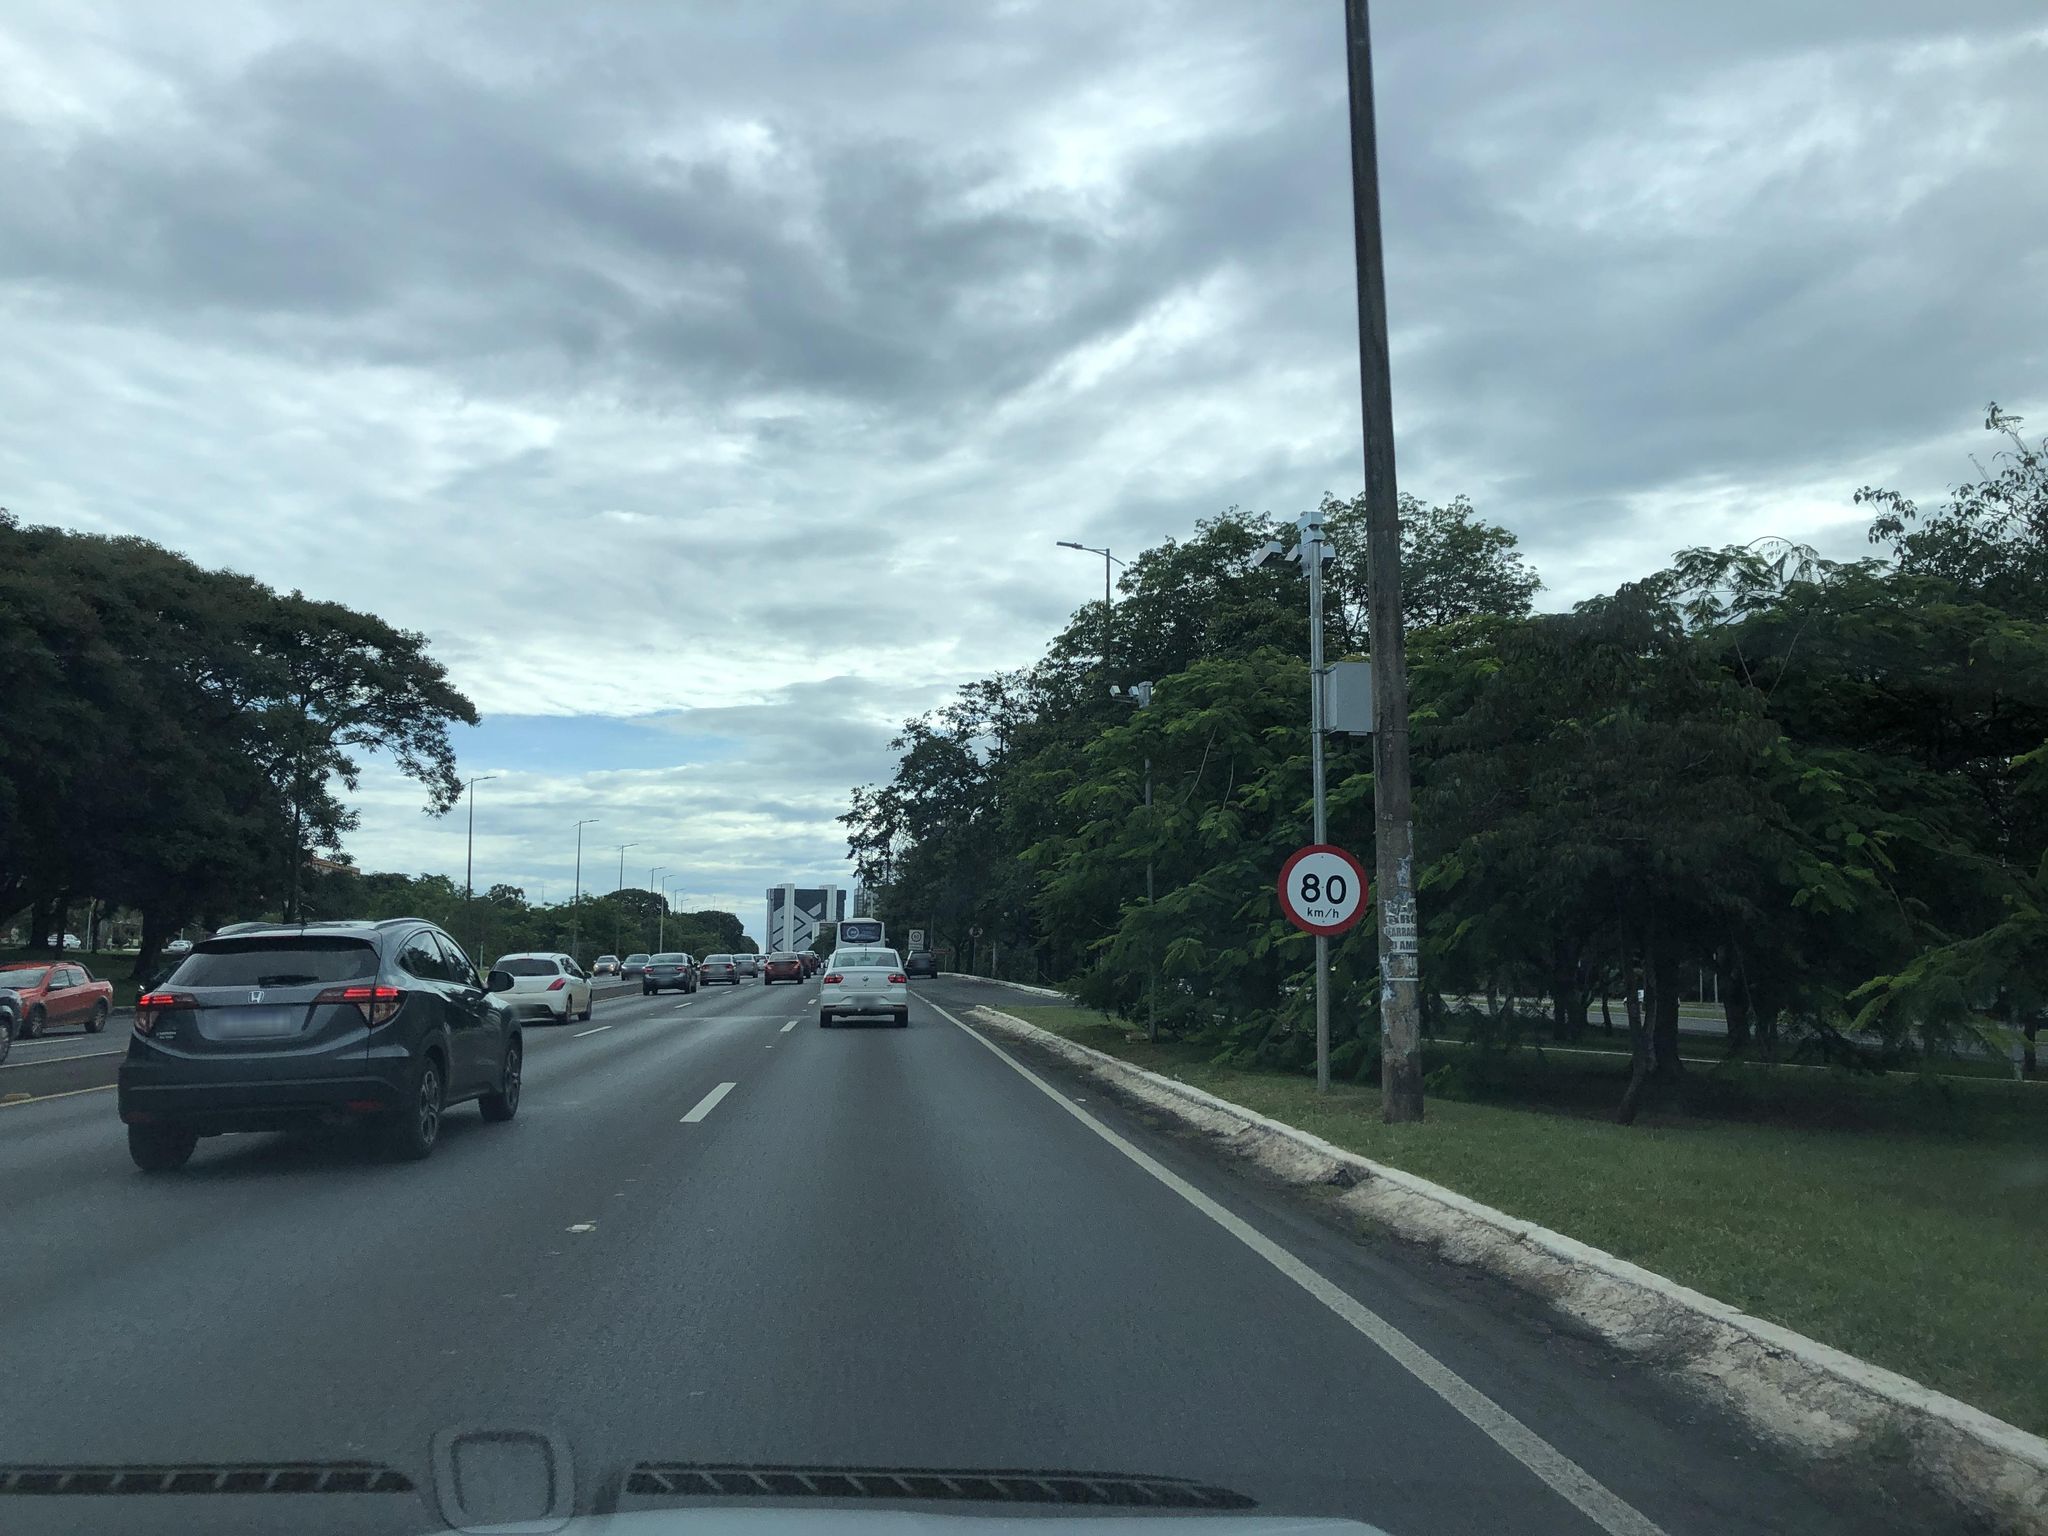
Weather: cloudy
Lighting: day
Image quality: good
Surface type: driving surface
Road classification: trunk
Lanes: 3
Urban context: urban centre
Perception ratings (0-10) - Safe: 4.82, Lively: 3.99, Beautiful: 8.67, Boring: 3.34, Depressing: 6.53, Wealthy: 3.18